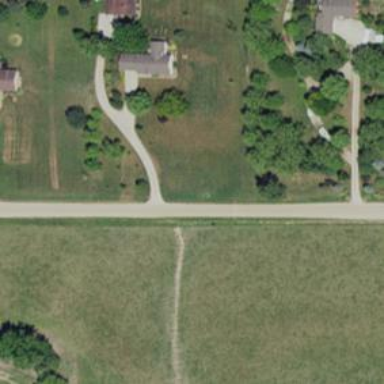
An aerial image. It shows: Residential road.